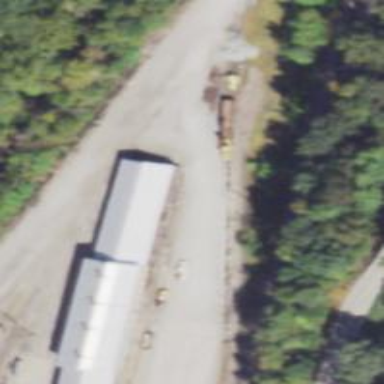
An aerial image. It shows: Rail spur service.